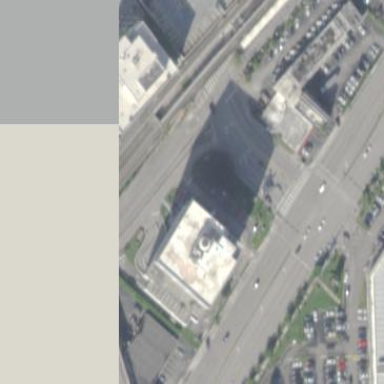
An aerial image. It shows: Retail building.